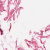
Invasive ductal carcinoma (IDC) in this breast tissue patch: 0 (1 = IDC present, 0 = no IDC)